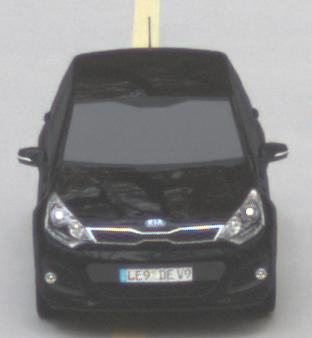
Make: KIA
Model: Rio 1.2
Detailed model: Rio (UB)
Model produced from: 2011/09
Model produced until: 2015/01
Doors: 3
Color: black
Road condition: dry road
Daytime: morning or afternoon
Contrast: low contrast